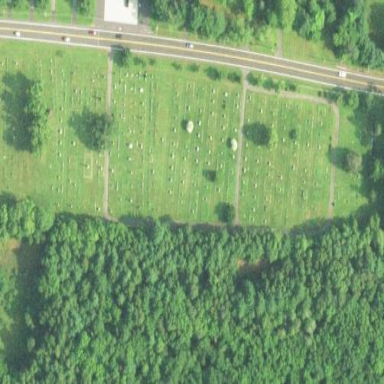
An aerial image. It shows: Cemetery area categorized as "Cemetery".